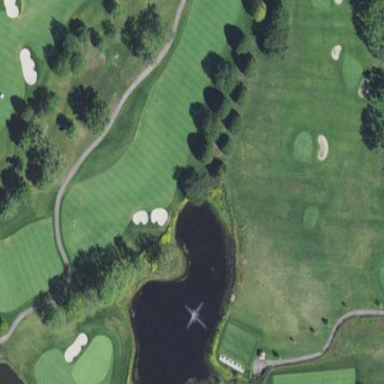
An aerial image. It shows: Picturesque scene of golf course with lateral water hazard.